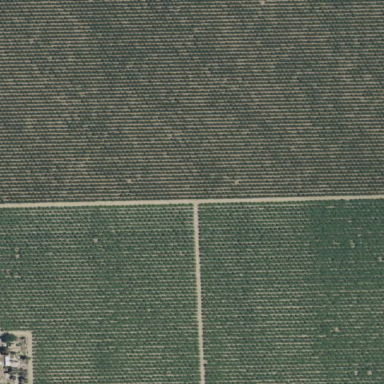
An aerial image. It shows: Orchard.